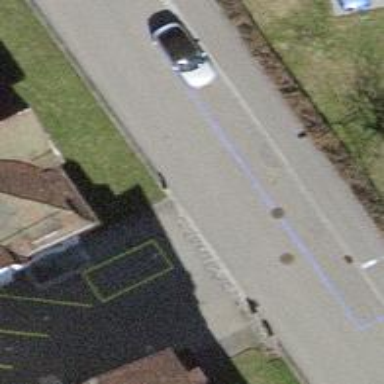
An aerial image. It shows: Asphalt parking lane.